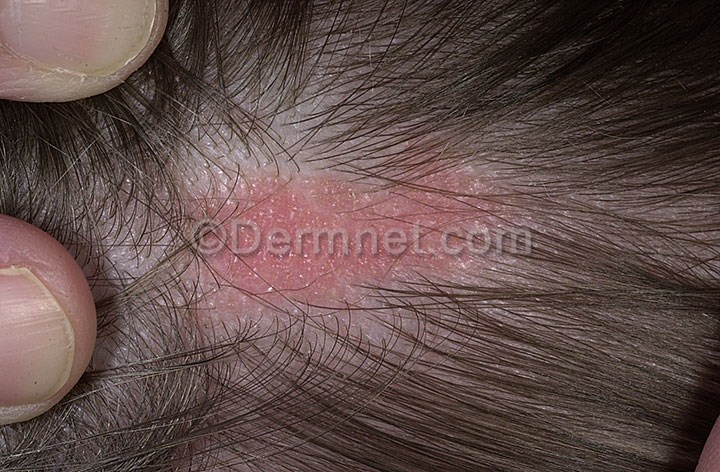
Disease: Seborrheic Keratoses and other Benign Tumors